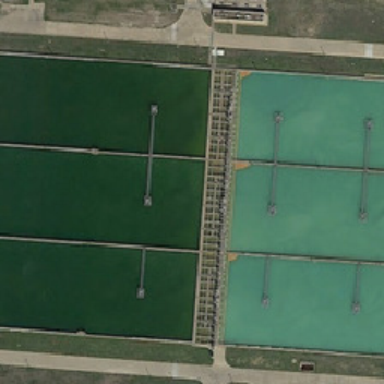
Two rectangular ponds are near the road and green meadow .